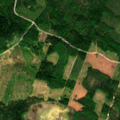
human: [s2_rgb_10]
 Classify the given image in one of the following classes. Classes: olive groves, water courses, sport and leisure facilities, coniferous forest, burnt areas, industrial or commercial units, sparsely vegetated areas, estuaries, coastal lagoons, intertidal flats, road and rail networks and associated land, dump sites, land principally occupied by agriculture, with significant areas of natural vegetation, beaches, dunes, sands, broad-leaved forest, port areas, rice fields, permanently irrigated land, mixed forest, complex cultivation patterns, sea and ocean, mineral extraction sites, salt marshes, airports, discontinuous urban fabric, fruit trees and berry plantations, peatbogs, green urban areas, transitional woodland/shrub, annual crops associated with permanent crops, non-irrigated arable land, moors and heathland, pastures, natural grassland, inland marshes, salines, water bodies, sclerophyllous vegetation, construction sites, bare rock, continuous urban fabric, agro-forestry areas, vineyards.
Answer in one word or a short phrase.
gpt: coniferous forest, mixed forest, transitional woodland/shrub